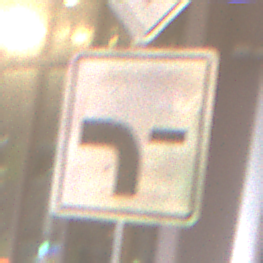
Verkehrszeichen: VerlaufVorfahrtsstrasse6
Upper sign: Vorfahrtsstrasse
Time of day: NotSpecified
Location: Indoor (Urban)
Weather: NotSpecified
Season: NotSpecified
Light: Artificial